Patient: sex M, age 31
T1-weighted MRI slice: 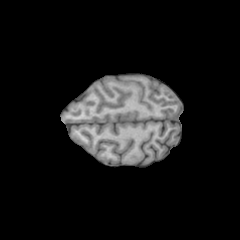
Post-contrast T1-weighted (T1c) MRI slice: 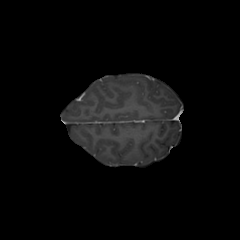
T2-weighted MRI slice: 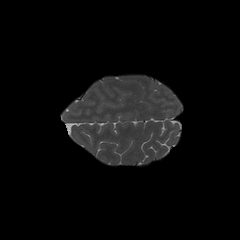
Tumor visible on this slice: no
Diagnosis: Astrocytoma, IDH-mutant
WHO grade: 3